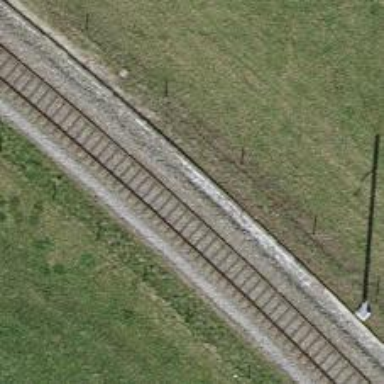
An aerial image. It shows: Single-track electrified railway with contact line.